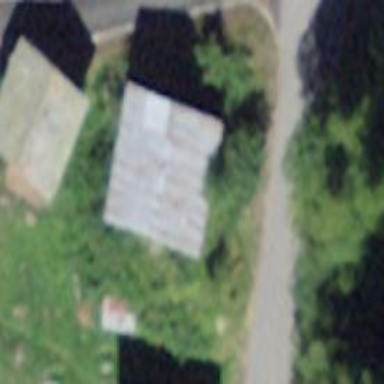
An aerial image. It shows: Barn.